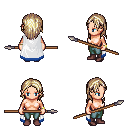
a pixel art fantasy rpg character, female body template, human, light skin, white trimmed cape, teal pants, white blonde long hairstyle, bracelets, maroon shoes, spear, four views (front, back, left, right), 2x2 character sprite sheet, small pixel art, hard edges, no anti-aliasing